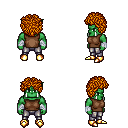
a pixel art fantasy rpg character, male body template, orc, green skin, brown sleeveless shirt, metal pants, dark blonde curly afro hairstyle, white cloth bandages, gold boots, four views (front, back, left, right), 2x2 character sprite sheet, small pixel art, hard edges, no anti-aliasing